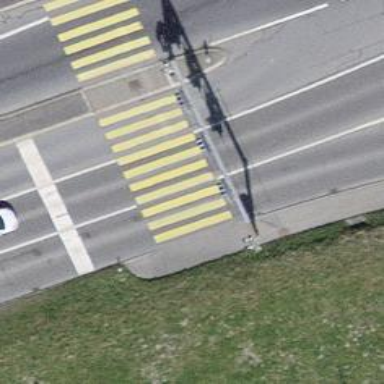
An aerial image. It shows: Kerb serving as barrier.